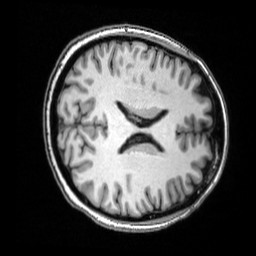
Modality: T1w
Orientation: axial
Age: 42
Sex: female
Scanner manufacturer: siemens
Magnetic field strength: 3 T
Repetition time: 2.53 s
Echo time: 0.0035 s